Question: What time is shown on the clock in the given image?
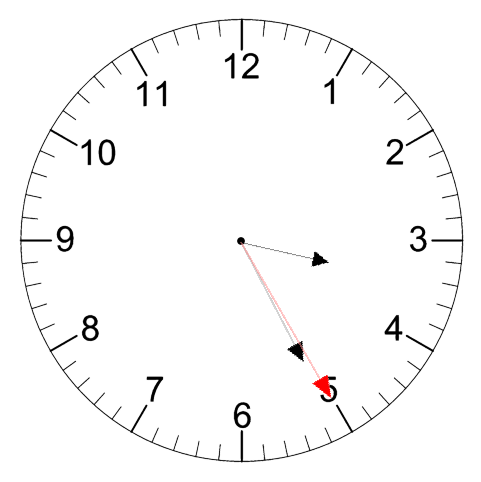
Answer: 03:25:25